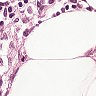
Metastatic tissue present: no